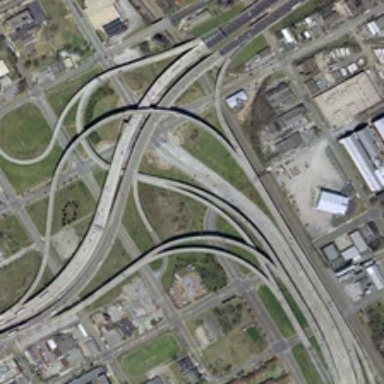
Many buildings and green meadows are near a viaduct .